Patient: sex M, age 69
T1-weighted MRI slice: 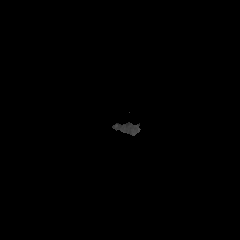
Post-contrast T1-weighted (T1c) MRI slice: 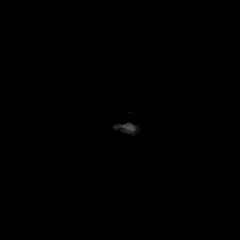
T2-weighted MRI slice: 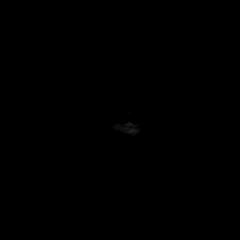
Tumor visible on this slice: no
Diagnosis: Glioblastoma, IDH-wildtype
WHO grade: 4